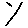
Label: tree